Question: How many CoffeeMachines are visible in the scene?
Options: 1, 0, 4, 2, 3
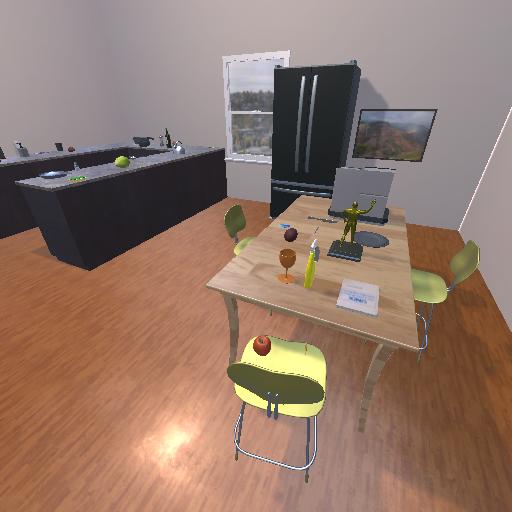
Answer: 1